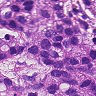
Metastatic tissue present: yes